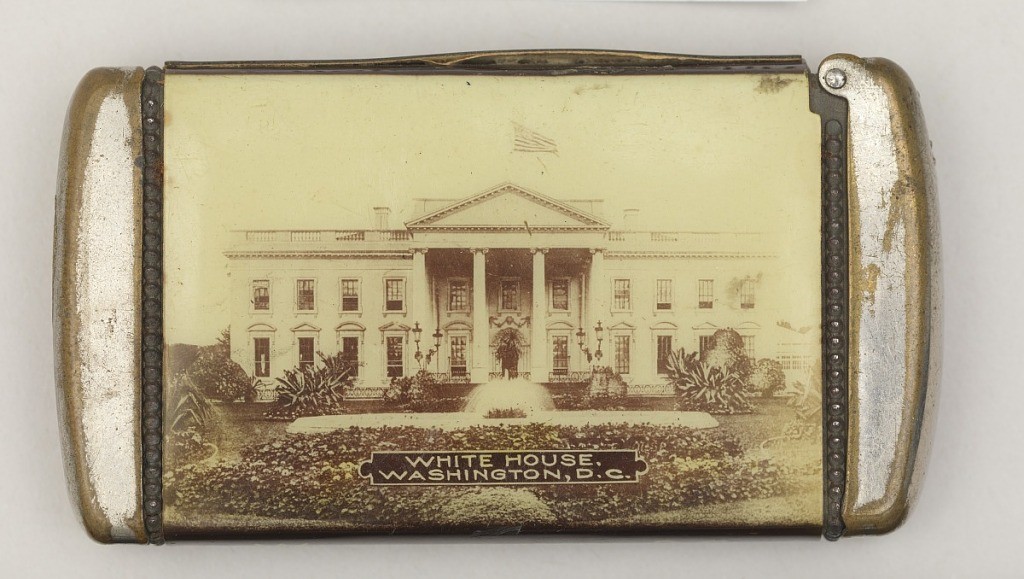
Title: The White House, Washington, D.C.
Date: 1900–10
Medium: Plated metal, printed celluloid
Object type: Matchsafe
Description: Rectangular, curved top and bottom, featuring horizontal, sepia-toned, photographic image of the White House, inscribed below "White House, Washington D.C.", reverse features horizontal, sepia-toned and hand colored photographic image of the Capital, inscribed below "The Capital, Washington, D.C.", side panel beneath White House image inscribed "Washington, D.C." Lid hinged on side. Striker on bottom.